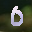
Label: 0